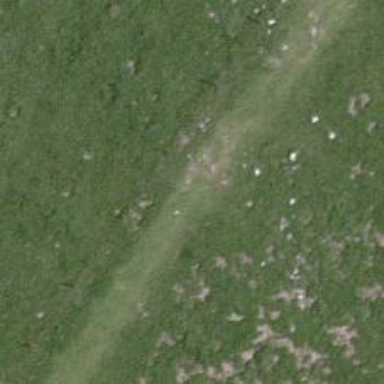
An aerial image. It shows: Path.